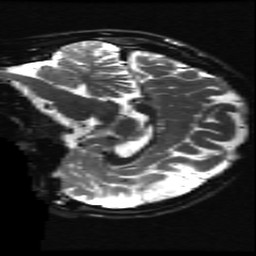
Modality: T2w
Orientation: sagittal
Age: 12
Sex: male
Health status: ill
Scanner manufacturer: ge
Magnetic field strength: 3 T
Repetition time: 7.5 s
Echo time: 0.09716 s